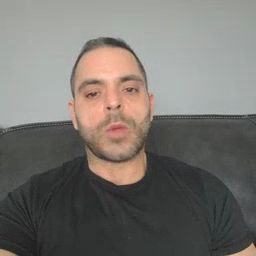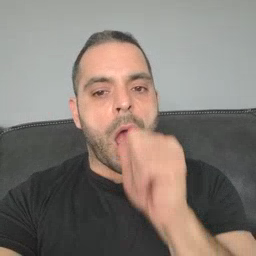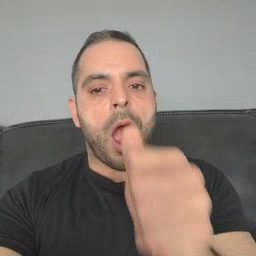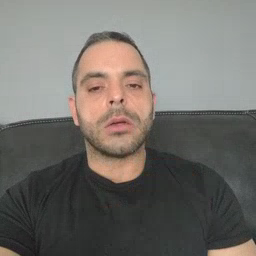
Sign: nuts